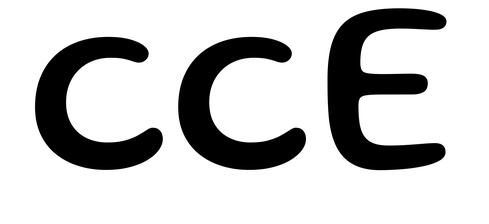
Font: Gluten_Regular